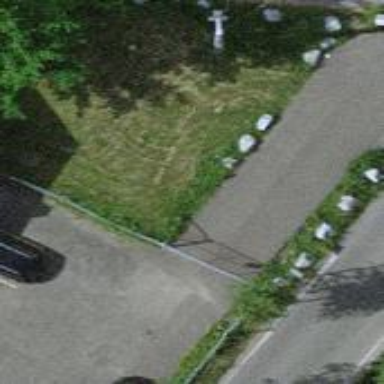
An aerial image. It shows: Bollard.